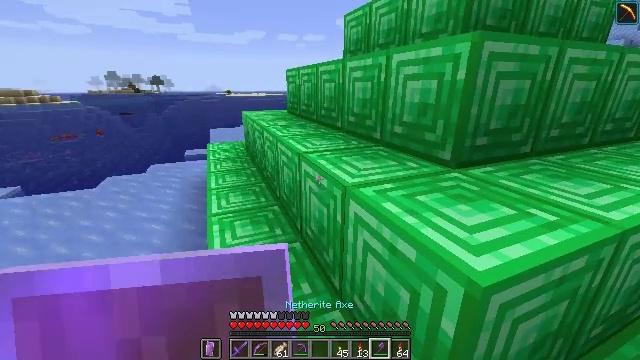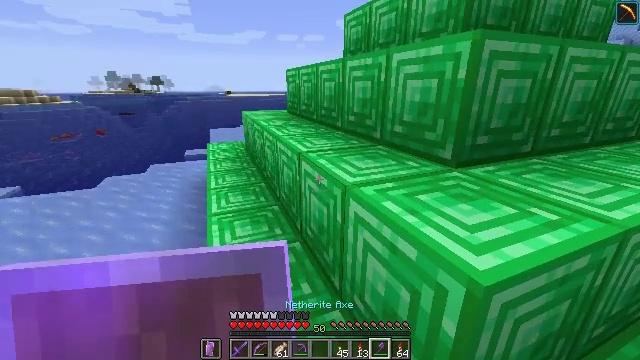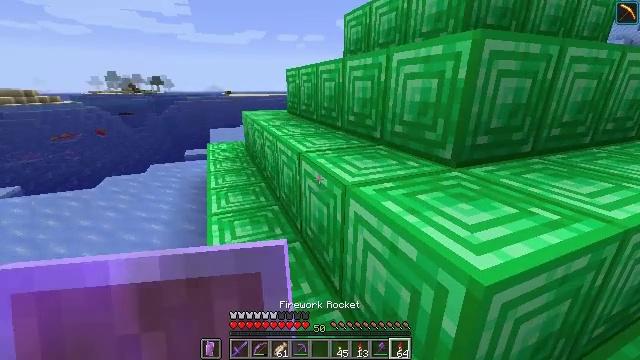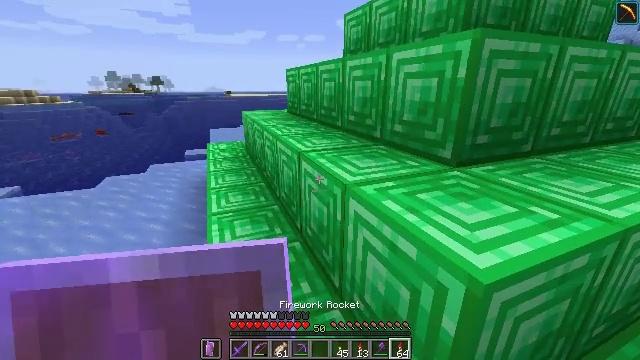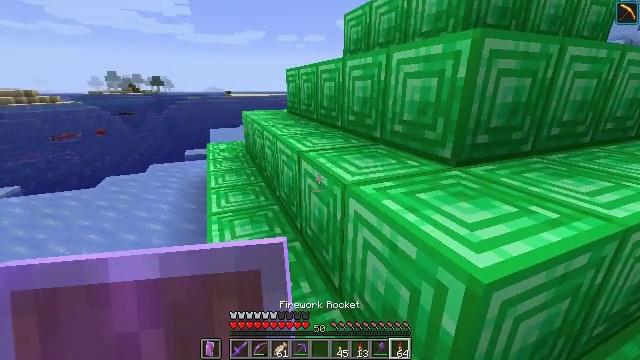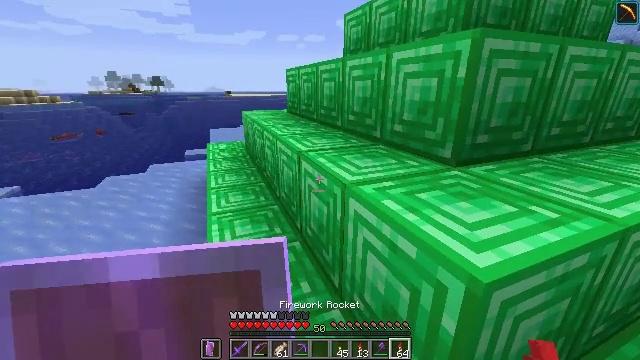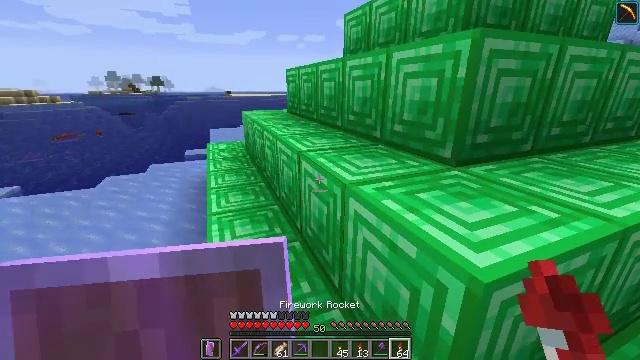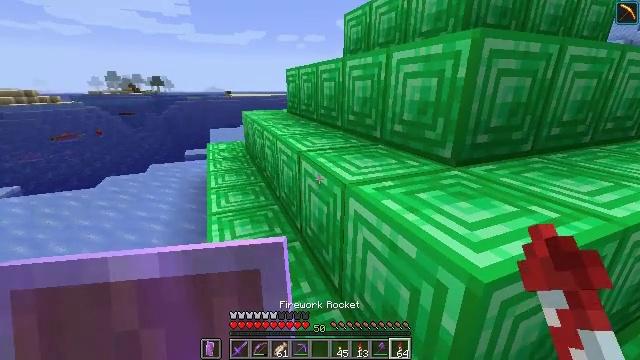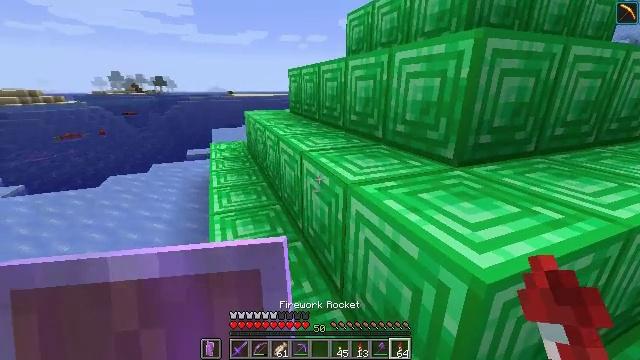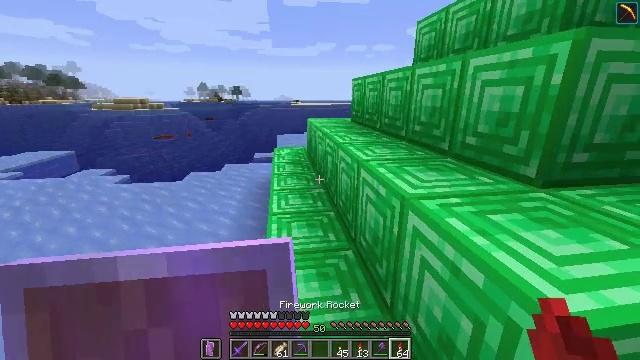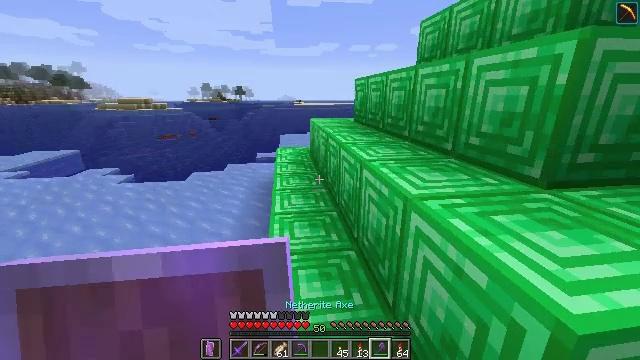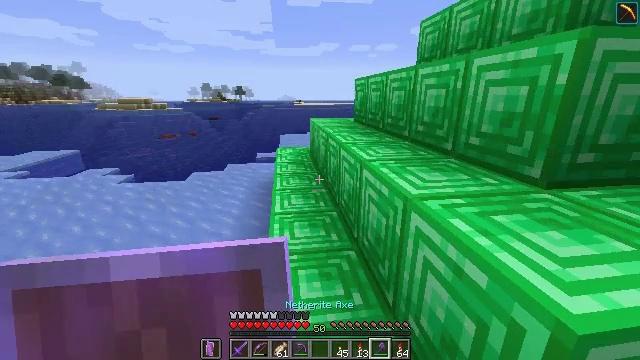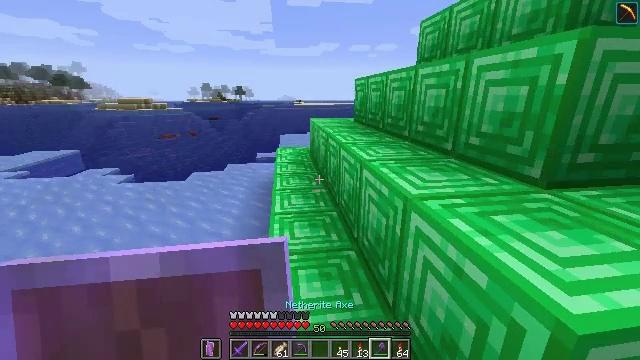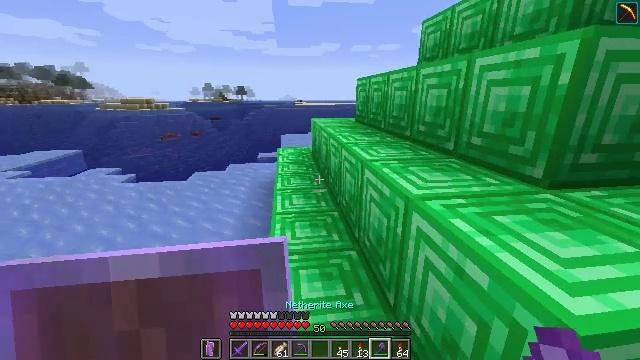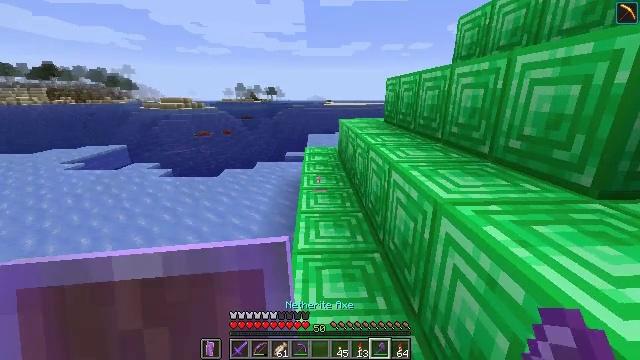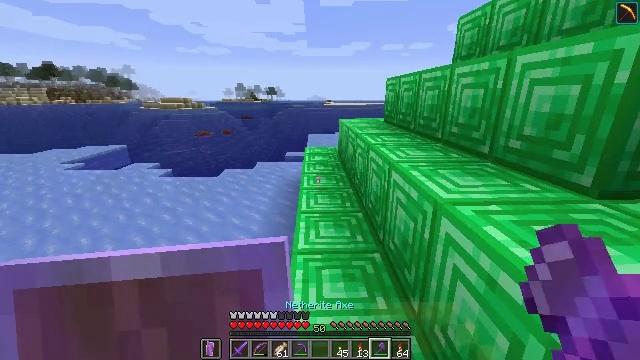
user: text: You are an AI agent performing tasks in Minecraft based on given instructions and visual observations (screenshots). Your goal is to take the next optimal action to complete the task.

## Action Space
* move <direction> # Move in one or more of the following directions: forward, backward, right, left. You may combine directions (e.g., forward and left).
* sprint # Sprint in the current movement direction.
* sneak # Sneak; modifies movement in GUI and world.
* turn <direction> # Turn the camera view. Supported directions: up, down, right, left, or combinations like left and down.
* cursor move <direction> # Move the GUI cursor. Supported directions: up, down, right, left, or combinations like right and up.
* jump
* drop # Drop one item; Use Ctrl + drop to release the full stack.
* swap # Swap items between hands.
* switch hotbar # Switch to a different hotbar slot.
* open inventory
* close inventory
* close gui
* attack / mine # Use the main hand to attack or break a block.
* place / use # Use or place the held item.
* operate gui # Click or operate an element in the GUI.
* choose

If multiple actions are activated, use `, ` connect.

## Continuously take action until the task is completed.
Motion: motion action
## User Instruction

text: Acquire packed ice by mining.
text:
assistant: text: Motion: no_op
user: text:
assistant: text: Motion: no_op
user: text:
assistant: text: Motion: no_op
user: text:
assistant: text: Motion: no_op
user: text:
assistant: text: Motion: no_op
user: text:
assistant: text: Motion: no_op
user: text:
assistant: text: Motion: no_op
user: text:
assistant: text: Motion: no_op
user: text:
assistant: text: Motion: turn left and up
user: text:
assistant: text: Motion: no_op
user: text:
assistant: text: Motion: no_op
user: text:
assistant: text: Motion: no_op
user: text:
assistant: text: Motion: no_op
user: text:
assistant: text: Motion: turn left
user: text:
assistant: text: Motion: no_op
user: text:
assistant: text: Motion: no_op
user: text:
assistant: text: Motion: no_op
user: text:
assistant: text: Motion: no_op
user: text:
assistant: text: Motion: no_op
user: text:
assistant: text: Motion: no_op
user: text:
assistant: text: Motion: no_op
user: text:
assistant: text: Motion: no_op
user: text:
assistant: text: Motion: turn left
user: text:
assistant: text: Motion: turn left
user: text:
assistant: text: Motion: turn left and up
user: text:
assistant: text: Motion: turn left
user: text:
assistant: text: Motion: move forward, sprint
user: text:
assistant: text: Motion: move forward, sprint
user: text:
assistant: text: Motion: move forward, sprint
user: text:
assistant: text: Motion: move forward, sprint, turn right and up